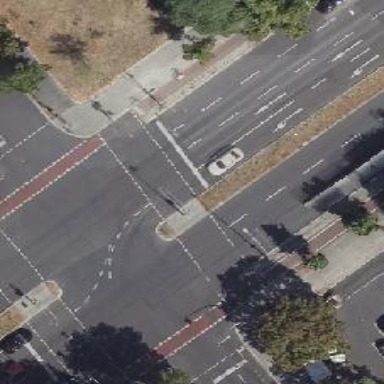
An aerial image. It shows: Secondary road with asphalt surface. There is cycle track on the right side.